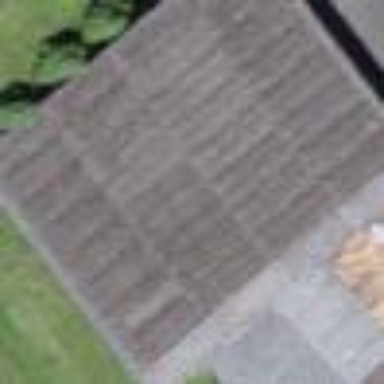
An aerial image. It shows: View of roof of building.